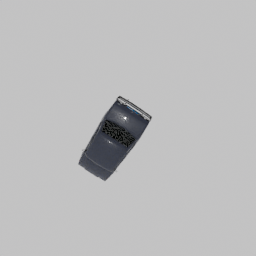
Label: mechanical